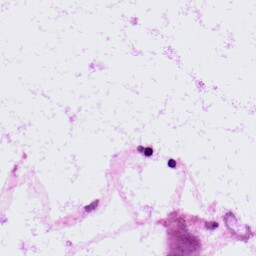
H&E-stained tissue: LymphNode